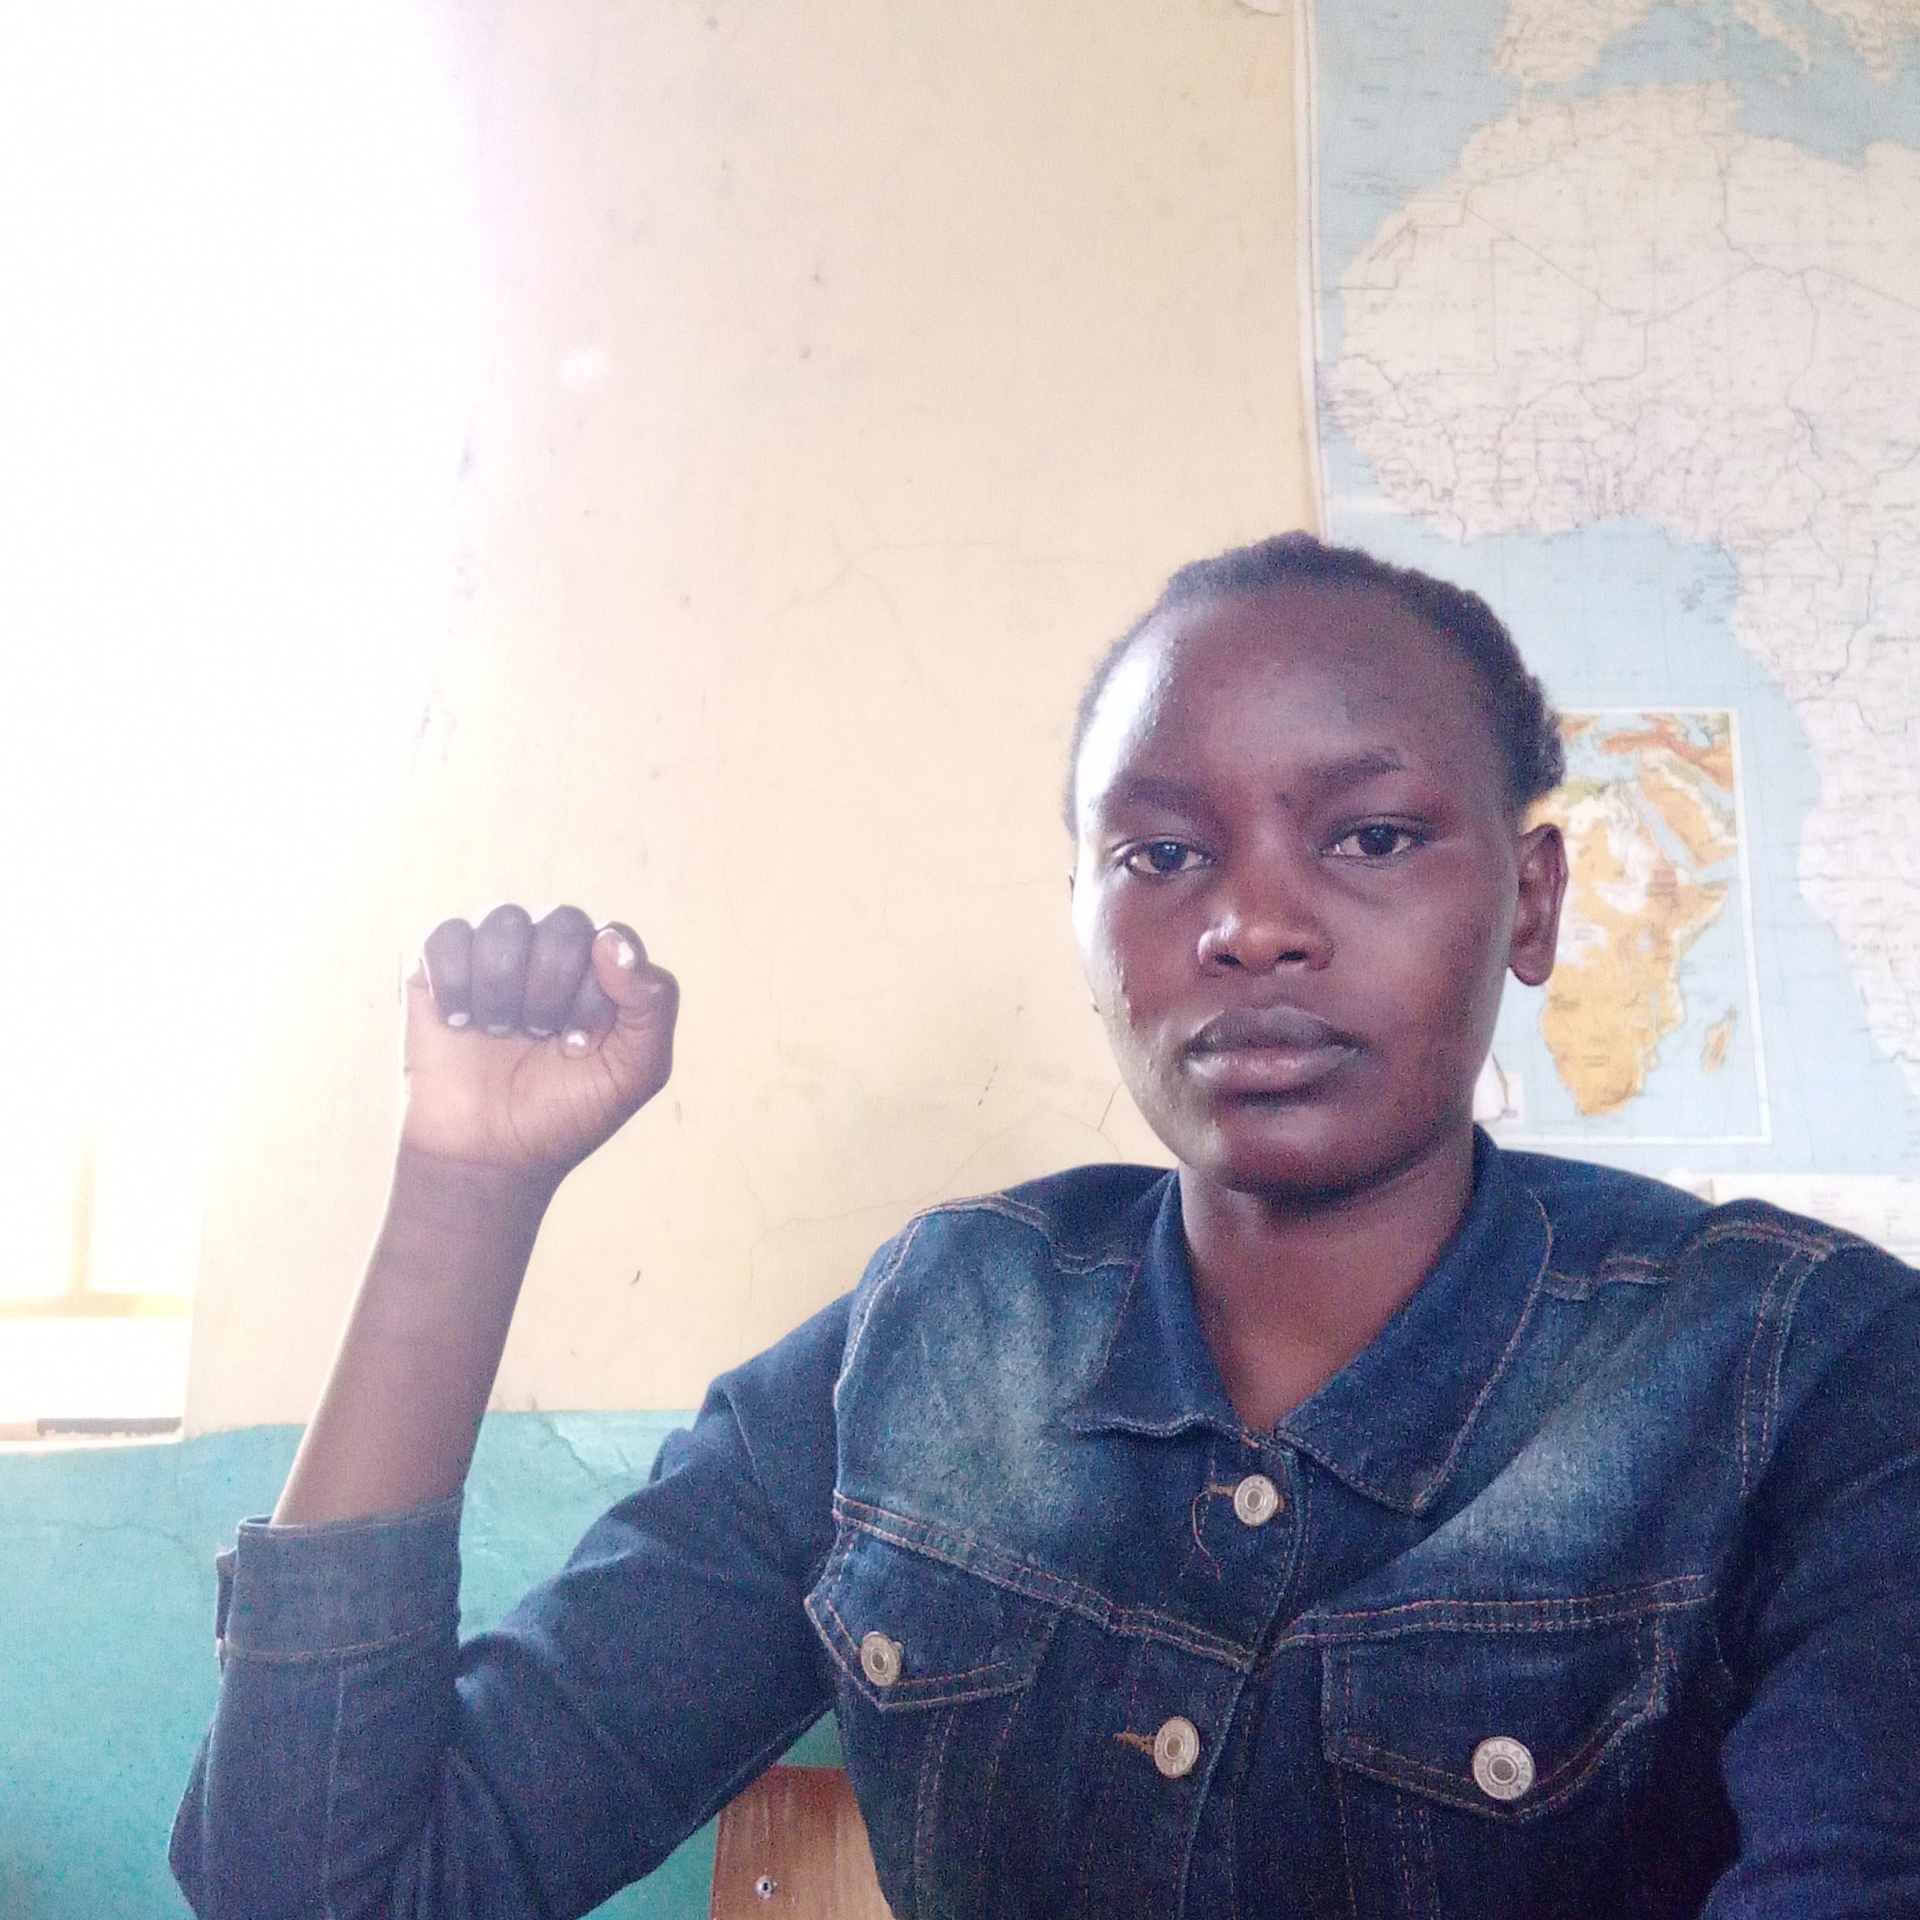
Label: noise